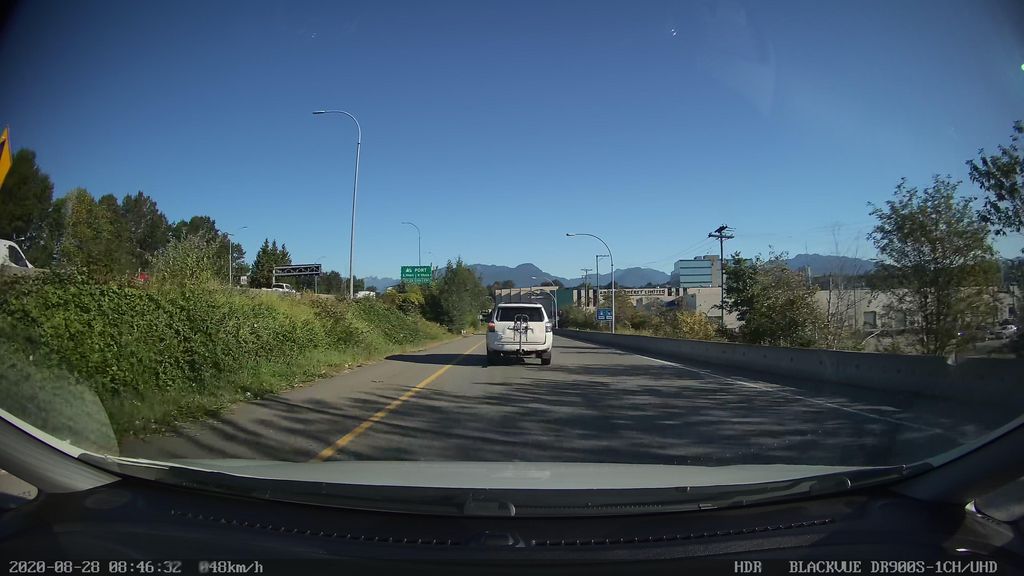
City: vancouver